Field crop: tomato
Growth stage: 1
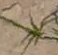
Species: cyperus